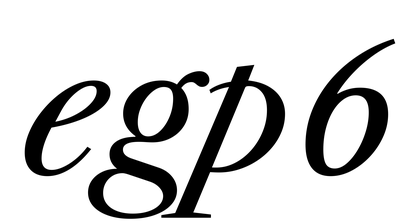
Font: LibreCaslonText-Italic_Italic